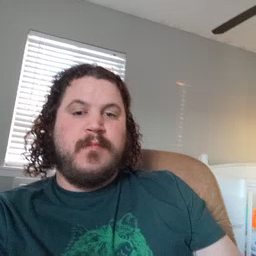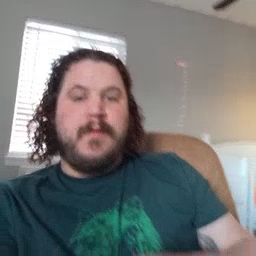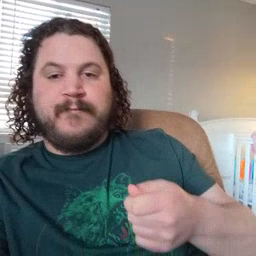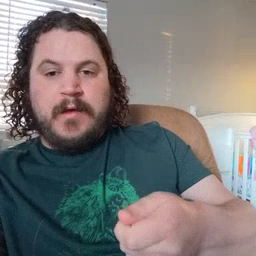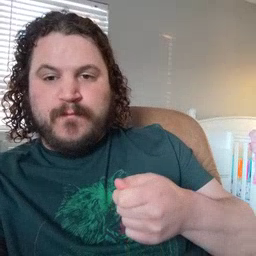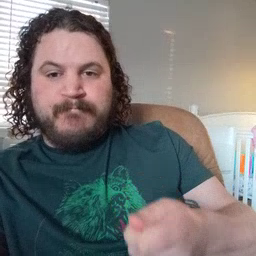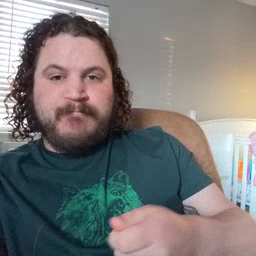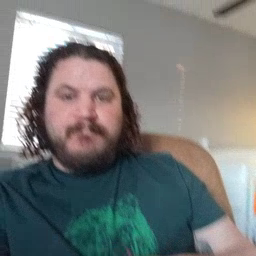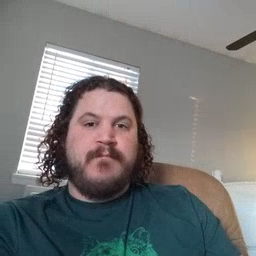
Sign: vacuum